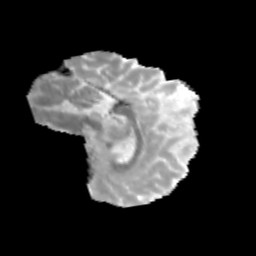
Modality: MD
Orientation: sagittal
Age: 12
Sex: female
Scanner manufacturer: siemens
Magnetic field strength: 3 T
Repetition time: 3.8 s
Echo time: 0.07 s